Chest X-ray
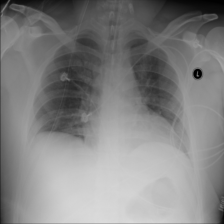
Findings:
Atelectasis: negative
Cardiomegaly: negative
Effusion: negative
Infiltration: negative
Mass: negative
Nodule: negative
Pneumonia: negative
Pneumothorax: negative
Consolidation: negative
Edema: negative
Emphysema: negative
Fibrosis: negative
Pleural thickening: negative
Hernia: negative